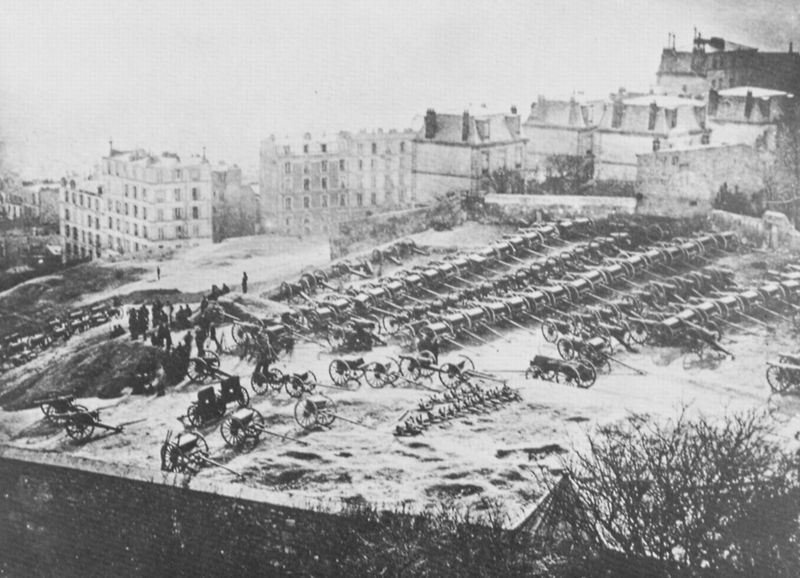
Titel: Der Artillerie-Park auf dem Montmartre am 1. März 1871
Künstler: Französischer Photograph
Standort: England
Institution: Sammlung Popperfoto
Schlagwörter: angriff, baum, dunkel, himmel, kampf, schatten, weiß, bäume, menschen, stadt, äste, fenster, grau, hell, licht, männer, schwarz, szene, dach, gebäude, haus, schnee, wiese, leute, mensch, stein, bild, erde, feld, häuser, hügel, natur, zweige, busch, büsche, sträucher, front, anhöhe, kamin, kamine, karren, räder, fassade, abhang, berghang, fels, hang, öde, dächer, mauer, nebel, kahl, winter, einspänner, kutschen, platz, speichen, wagen, stille, krieg, schlacht, soldaten, aufsicht, foto, fotografie, luftaufnahme, photographie, kanone, belichtung, schwarz weiss, waffen, waffe, staub, reihe, ruinen, armee, heer, photo, reihen, reihung, weß, anhänger, gewehr, geschütze, kanonen, kreig, stockwerke, presse, schießen, schlachtfeld, parkplatz, mietshäuser, ziegelmauer, verteidigung, erster weltkrieg, aufstellung, gebäide, hochplateau, belagerung, gewähr, artellerie, stadr, reih und glied, deichseln, attelerie, aufrüstung, deichel, atelerie, atellerie, warschau, h#user, kahler sträucher, stafetten, kampfzone